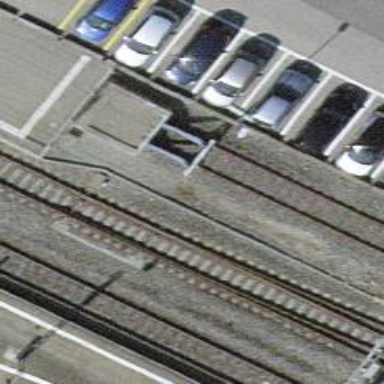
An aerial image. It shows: Railway buffer stop.